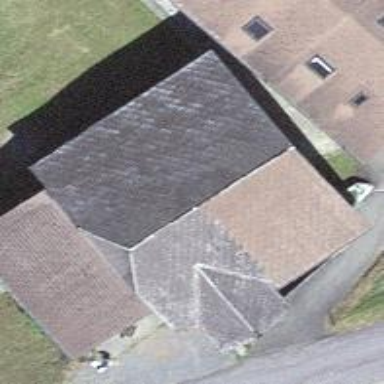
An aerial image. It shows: Barn.